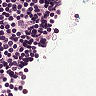
Metastatic tissue present: no